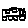
Label: car